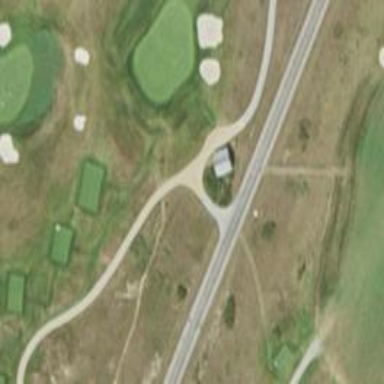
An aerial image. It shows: Path for both roads and golfers.